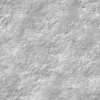
Label: not_dusty